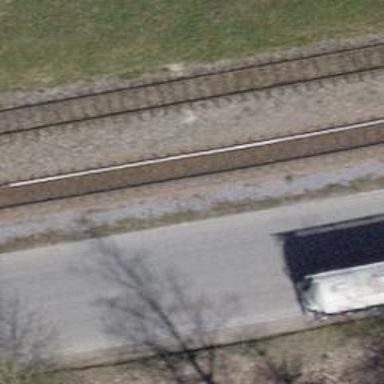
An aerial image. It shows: Railway switch.